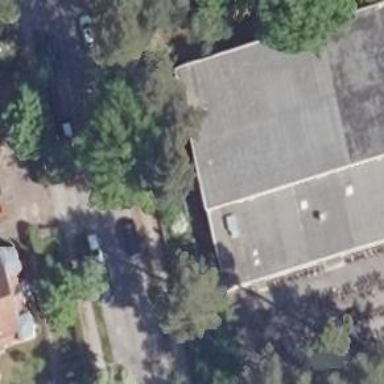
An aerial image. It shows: Building.